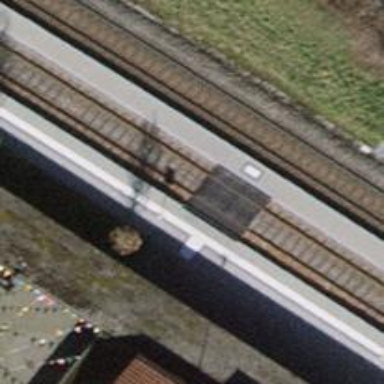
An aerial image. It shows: Railway crossing.